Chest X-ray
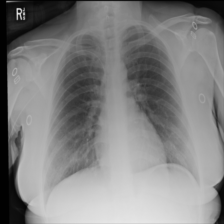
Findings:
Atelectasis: negative
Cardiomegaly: negative
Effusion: negative
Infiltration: negative
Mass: negative
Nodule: negative
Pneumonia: negative
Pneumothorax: negative
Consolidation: negative
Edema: negative
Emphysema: negative
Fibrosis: negative
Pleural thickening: negative
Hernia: negative